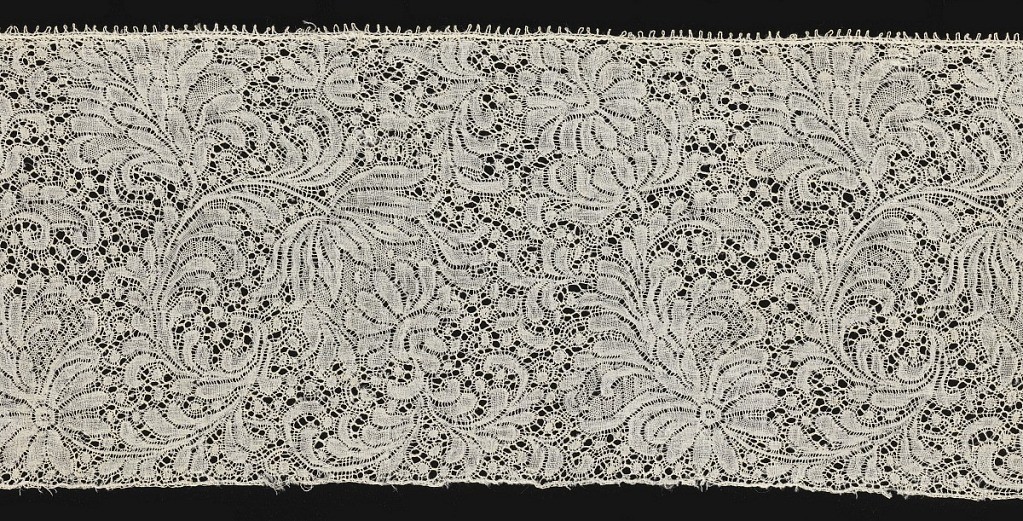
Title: Border
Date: early 18th century
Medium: linen Technique: bobbin lace, Binche style with snowflake ground
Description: Binche style border with dense, swirling asymmetric floral pattern.